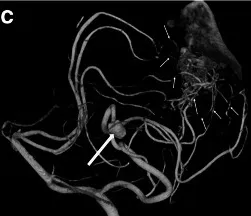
Preoperative angiography. B; Right VAG (frontal view) The tentorial sinus is shown as the drainage route (arrow). The right PICA perfuses bilateral inferior cerebellar hemispheres. C Three-dimensional rotational angiography (3D-RA, lateral view) shows the distal posterior inferior cerebellar artery aneurysm(DPICAAn) located at the telovelotonsillar segment of the right PICA with a bleb (large arrow), with neck 3.7 mm and the maximum diameter 7.3 mm; in addition, the AVM feeders are from the left SCA and the right PICA (small arrows). The nidus of AVM is about 18 mm.
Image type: radiology (mri)